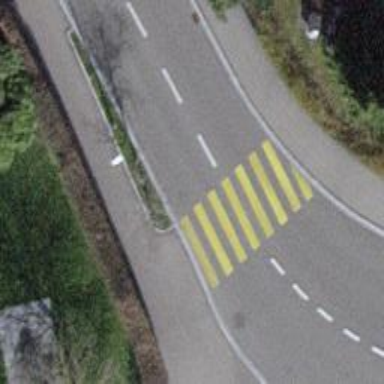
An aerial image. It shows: Marked road crossing.